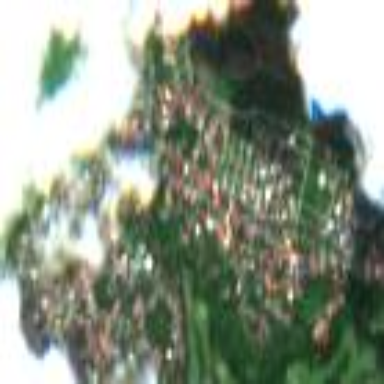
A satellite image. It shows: Detached residential area.